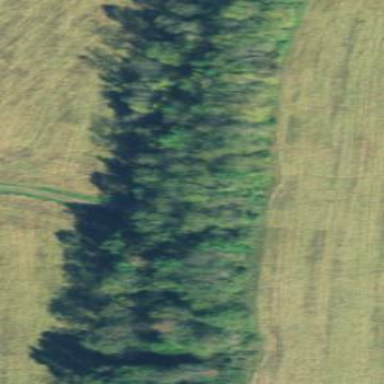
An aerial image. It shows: Forest area.